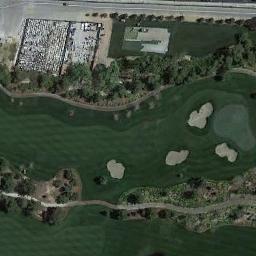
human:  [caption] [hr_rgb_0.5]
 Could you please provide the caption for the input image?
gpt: There are several roads beside the golf course .

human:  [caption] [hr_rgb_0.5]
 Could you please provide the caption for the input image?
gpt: There are several bunkers and many trees on a large green lawn on the golf course, And there is a parking lot full of cars next to the golf course .

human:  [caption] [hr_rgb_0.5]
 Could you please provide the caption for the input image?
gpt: The golf course has a putting green, Some fairways, Barrier trees and sandpits and a building is next to the golf course .

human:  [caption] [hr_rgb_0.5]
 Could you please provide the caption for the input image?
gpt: There are three large bunkers and two paths .

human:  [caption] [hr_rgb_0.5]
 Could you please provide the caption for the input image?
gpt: There are four bunkers on the golf course beside a parking lot .